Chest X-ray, PA view. Patient: 37 years old, sex F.
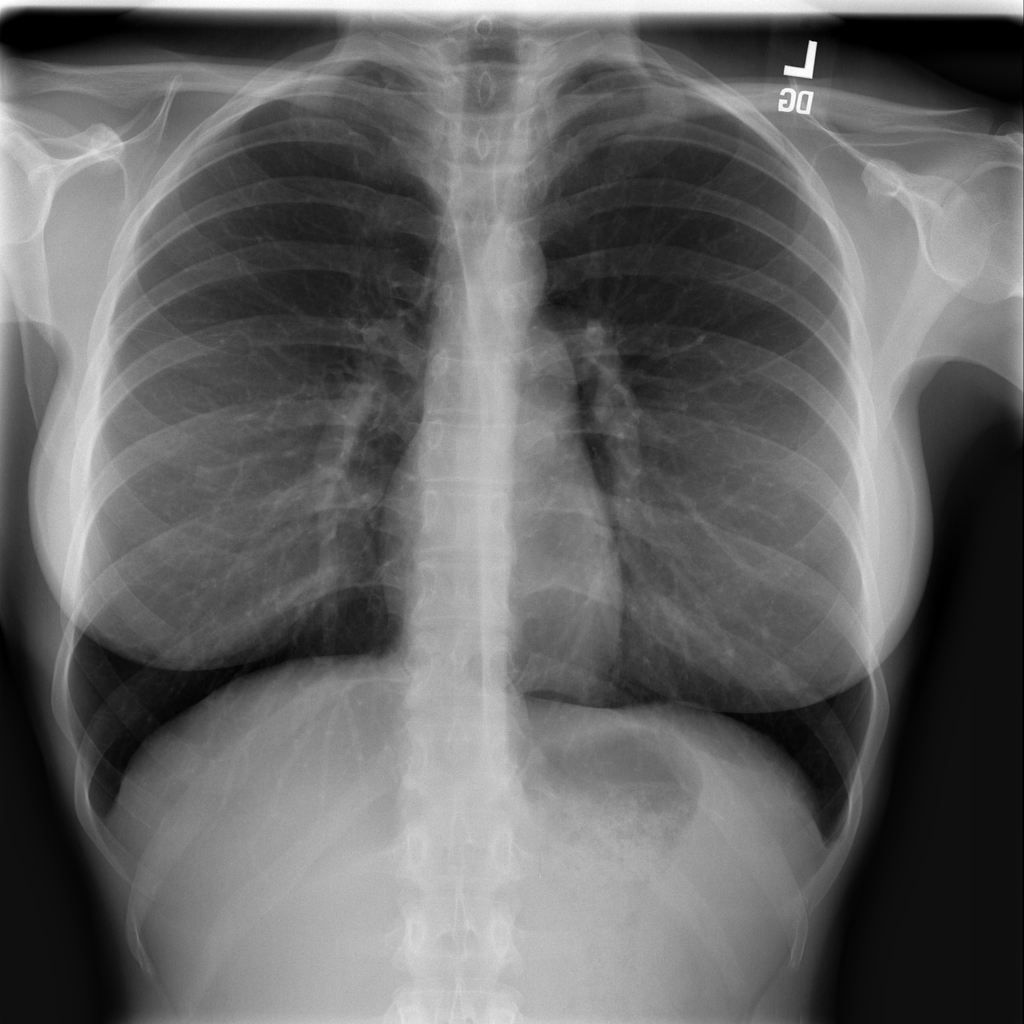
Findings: No Finding